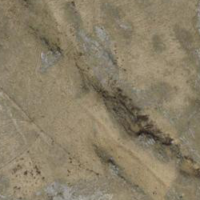
EUNIS habitat code: 23
Species observed at this site:
Saga pedo
Lysandra bellargus
Lysandra coridon
Oedipoda caerulescens
Minois dryas
Maniola jurtina
Melanargia galathea